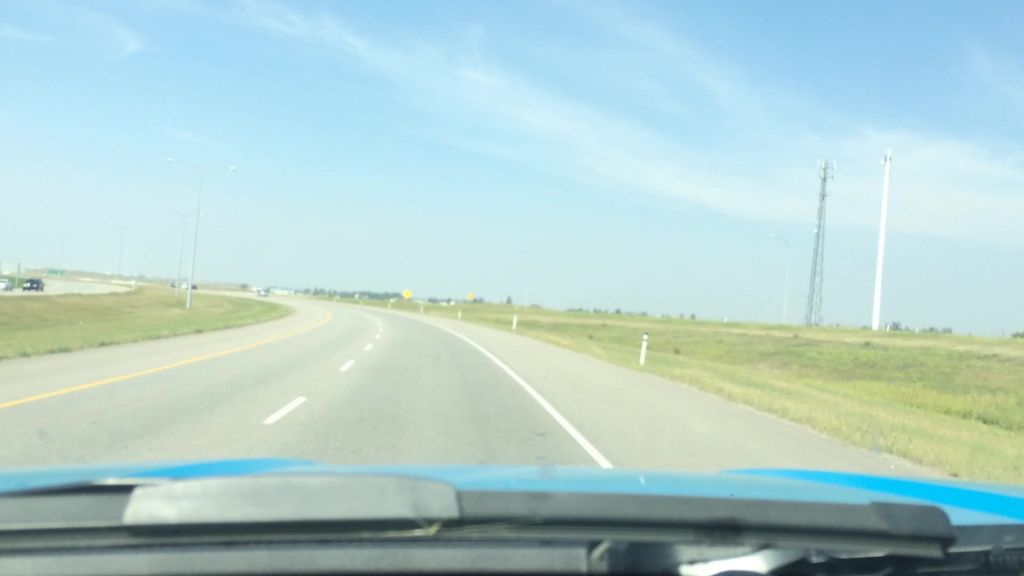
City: calgary